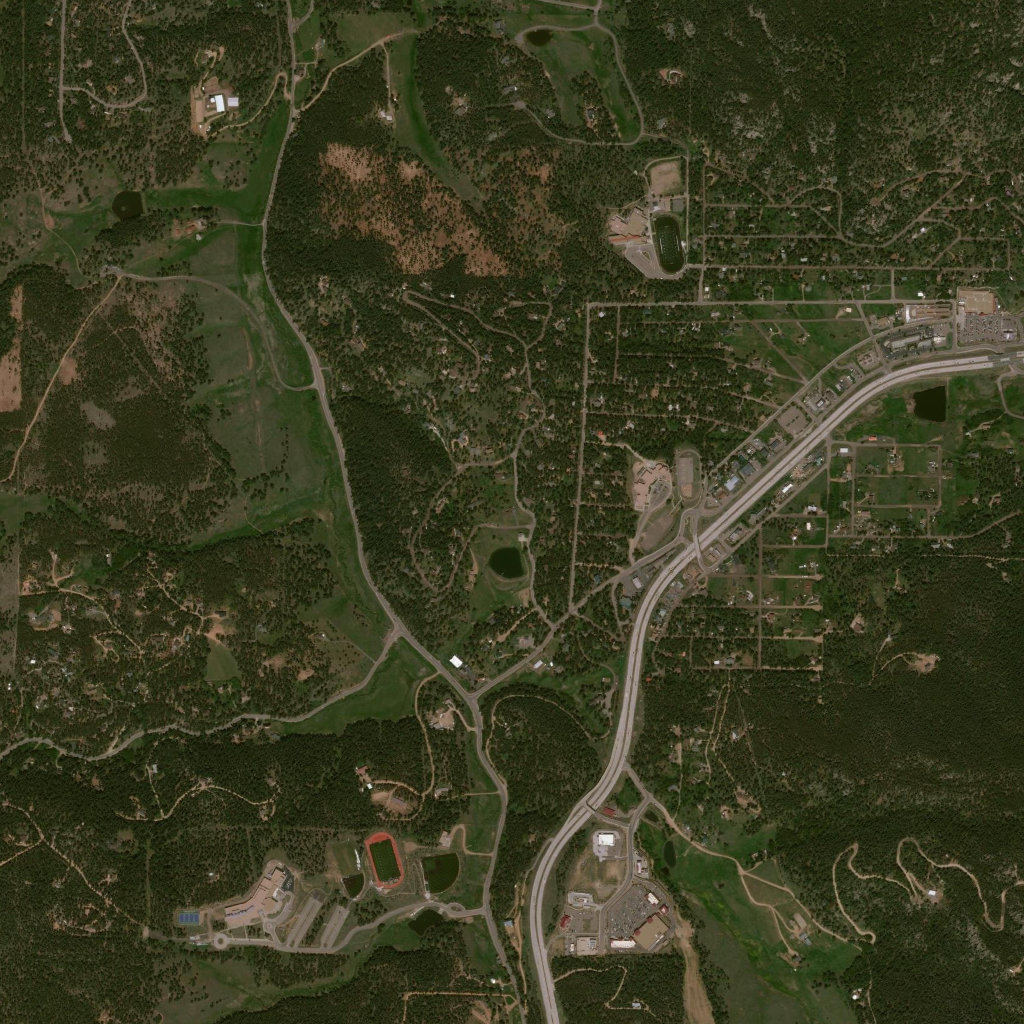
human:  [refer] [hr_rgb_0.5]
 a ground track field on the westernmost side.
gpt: <box>[[35, 81, 39, 87, 0]]</box>

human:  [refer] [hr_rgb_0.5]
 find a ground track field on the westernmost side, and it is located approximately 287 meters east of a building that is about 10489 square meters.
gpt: <box>[[35, 81, 39, 87, 0]]</box>

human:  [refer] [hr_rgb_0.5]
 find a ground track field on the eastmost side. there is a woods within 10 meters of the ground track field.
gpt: <box>[[63, 21, 66, 26, 0]]</box>